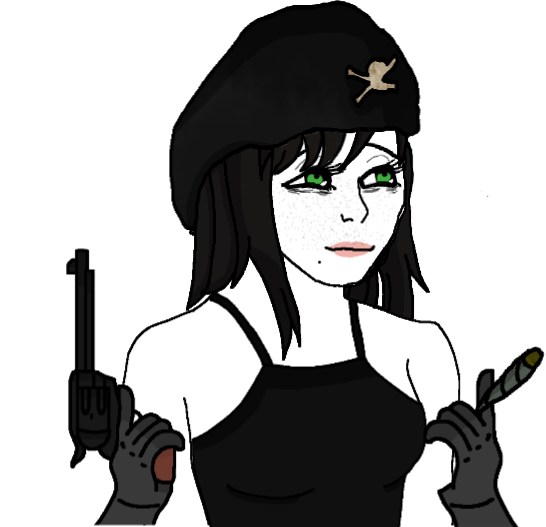
Label: 5_Doomer_Girl